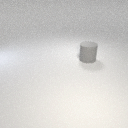
large gray rubber cylinder